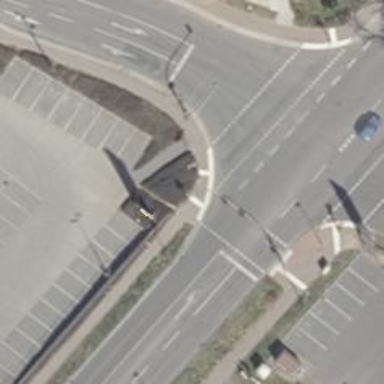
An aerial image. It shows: Crossing on the footway with traffic signals.